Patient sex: F
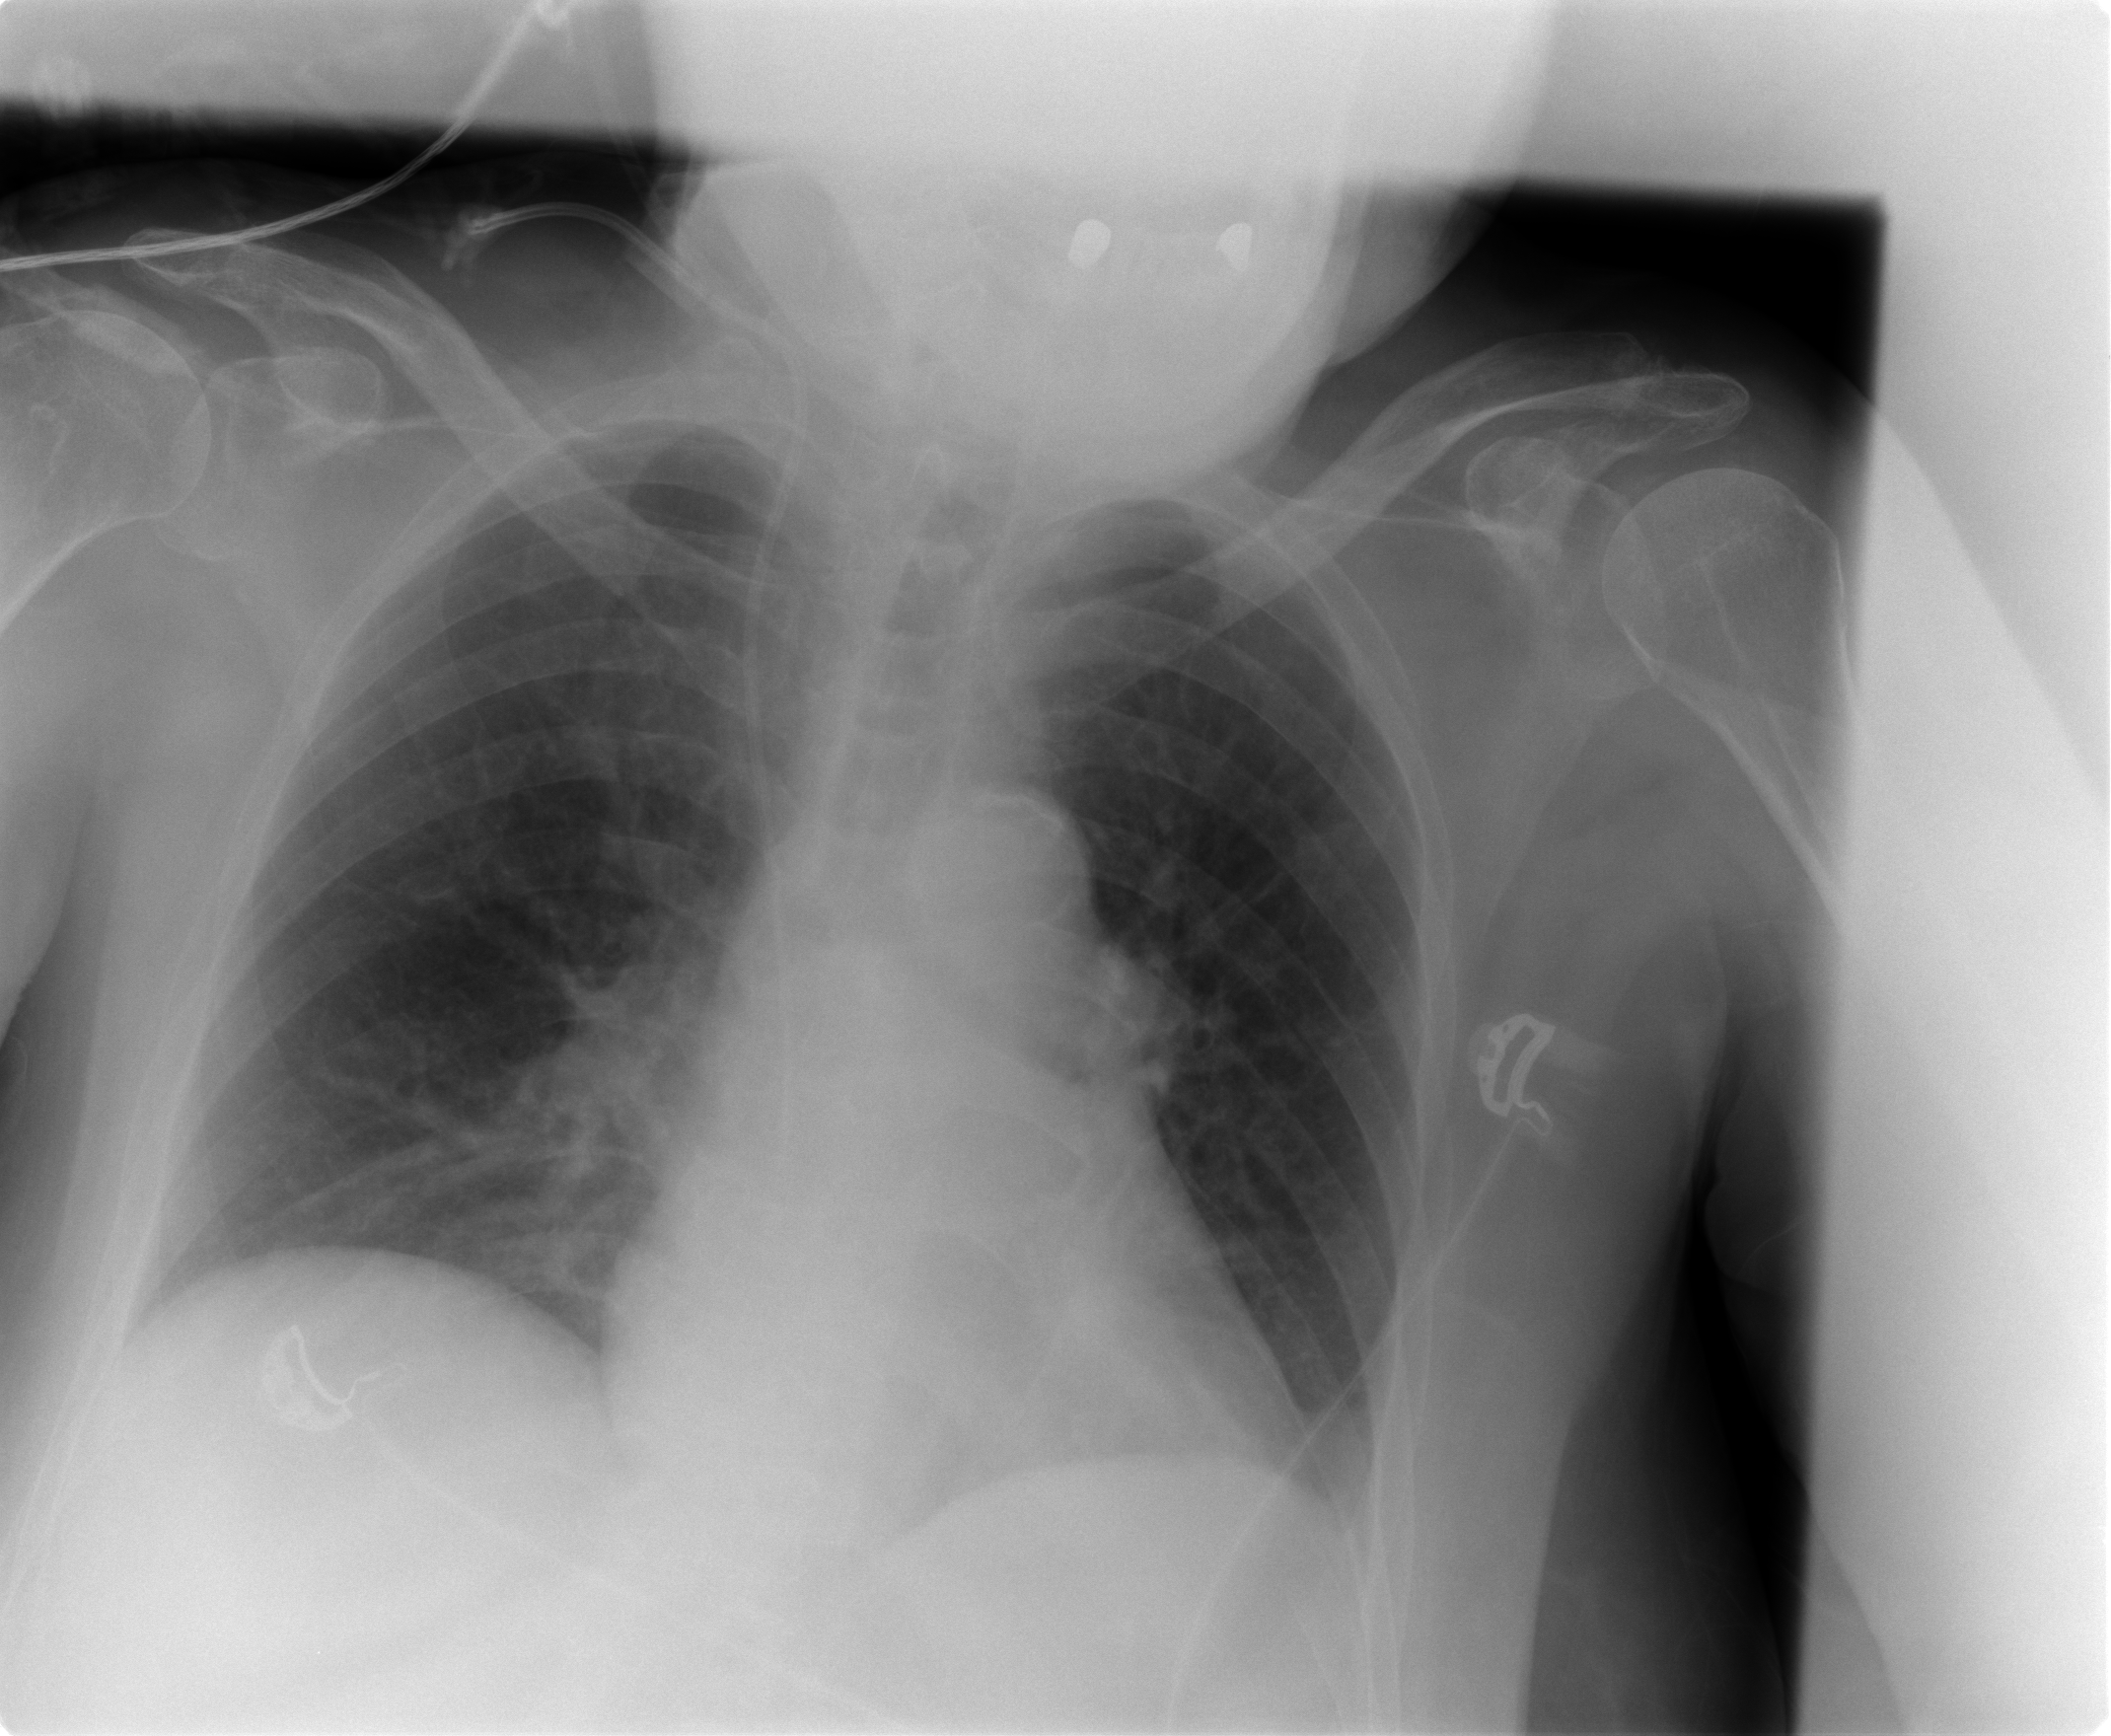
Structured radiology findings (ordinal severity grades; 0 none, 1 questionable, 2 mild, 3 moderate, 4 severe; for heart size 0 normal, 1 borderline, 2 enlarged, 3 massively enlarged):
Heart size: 1
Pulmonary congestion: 0
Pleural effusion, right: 0
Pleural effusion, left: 0
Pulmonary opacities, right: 0
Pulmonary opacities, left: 0
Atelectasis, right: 2
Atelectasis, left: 2